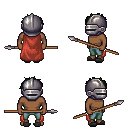
a pixel art fantasy rpg character, male body template, human, dark skin, maroon cape, teal pants, green bedhead hairstyle, metal helm, gray slippers, spear, four views (front, back, left, right), 2x2 character sprite sheet, small pixel art, hard edges, no anti-aliasing